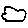
Label: cloud